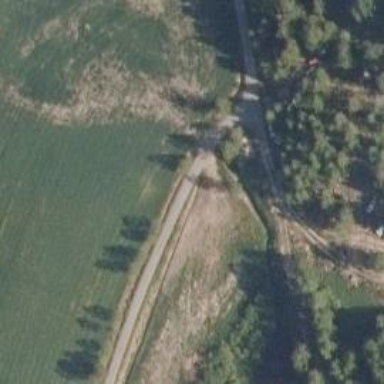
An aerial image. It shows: Track with grade 2 tracktype.